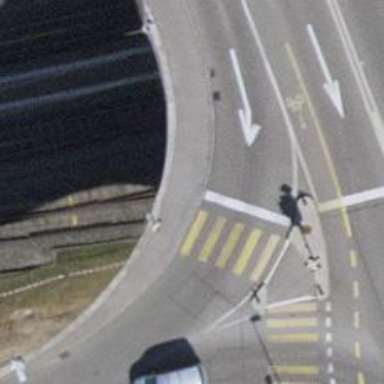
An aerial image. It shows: Kerb barrier.